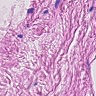
Metastatic tissue present: no